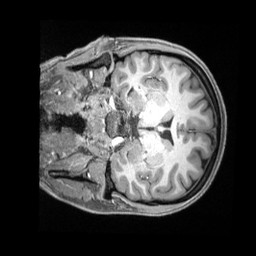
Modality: T1w
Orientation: coronal
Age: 23
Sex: female
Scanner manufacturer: siemens
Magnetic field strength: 3 T
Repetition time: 2.4 s
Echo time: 0.00226 s